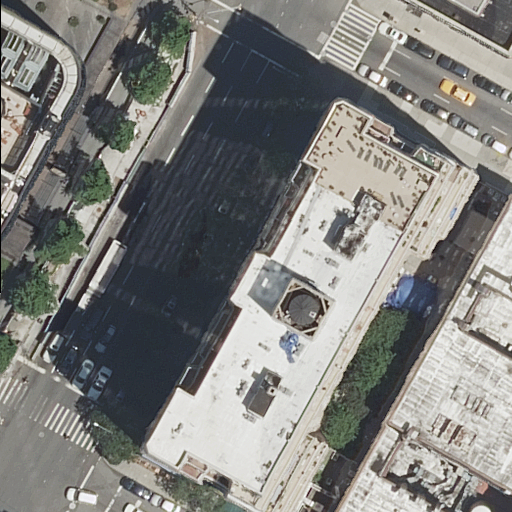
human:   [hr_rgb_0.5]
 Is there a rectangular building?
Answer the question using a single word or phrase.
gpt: yes

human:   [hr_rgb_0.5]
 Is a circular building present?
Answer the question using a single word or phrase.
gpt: no

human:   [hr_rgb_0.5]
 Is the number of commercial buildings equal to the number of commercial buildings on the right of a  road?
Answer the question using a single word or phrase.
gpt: yes

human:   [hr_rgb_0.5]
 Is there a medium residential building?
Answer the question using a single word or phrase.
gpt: yes

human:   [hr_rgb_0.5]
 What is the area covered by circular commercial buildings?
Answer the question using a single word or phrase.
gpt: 0m2

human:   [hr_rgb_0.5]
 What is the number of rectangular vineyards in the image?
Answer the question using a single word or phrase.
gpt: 0

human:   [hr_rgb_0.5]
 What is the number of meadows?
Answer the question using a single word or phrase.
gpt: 0

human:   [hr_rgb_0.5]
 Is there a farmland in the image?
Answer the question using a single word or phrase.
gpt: no

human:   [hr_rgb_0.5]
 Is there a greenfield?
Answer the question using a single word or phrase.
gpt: no

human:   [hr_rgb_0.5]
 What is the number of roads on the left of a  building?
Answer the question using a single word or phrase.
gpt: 6

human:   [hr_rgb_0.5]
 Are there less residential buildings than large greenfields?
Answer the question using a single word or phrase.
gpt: no

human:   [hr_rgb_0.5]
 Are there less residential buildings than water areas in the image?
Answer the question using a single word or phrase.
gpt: no

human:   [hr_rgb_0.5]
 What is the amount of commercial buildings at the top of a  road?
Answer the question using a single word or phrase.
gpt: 0

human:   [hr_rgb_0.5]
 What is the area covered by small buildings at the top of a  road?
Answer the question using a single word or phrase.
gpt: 0m2

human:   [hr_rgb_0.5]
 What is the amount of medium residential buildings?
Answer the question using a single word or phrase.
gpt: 1

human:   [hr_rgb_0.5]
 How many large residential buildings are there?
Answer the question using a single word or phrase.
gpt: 3

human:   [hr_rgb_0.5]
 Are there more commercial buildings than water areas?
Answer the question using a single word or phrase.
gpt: no

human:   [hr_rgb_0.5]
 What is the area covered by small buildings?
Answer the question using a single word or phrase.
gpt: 0m2

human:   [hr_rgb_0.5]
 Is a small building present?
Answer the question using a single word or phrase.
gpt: no

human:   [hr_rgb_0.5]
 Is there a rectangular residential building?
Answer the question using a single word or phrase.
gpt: yes

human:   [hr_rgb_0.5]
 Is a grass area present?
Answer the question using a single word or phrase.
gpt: no

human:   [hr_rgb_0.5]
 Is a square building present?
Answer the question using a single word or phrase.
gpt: no

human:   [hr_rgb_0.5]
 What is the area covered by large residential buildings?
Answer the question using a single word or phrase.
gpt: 5929m2

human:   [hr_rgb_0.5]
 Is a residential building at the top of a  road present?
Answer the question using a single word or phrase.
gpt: yes

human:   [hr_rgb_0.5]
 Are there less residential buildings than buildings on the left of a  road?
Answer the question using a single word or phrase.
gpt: no

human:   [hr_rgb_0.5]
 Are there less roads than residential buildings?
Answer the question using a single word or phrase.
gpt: no

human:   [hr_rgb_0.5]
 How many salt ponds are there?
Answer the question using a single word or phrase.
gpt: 0

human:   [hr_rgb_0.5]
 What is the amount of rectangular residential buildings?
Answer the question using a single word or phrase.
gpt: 1

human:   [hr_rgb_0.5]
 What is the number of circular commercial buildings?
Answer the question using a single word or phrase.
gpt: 0

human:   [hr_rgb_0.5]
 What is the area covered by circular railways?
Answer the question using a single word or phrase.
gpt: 0m2

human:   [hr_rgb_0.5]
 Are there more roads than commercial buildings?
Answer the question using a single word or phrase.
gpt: yes

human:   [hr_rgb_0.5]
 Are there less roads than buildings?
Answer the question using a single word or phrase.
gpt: no

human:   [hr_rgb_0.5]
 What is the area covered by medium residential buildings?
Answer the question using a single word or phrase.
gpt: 436m2

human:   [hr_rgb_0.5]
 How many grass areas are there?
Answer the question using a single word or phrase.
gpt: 0

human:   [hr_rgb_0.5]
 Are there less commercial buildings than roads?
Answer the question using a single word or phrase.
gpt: yes

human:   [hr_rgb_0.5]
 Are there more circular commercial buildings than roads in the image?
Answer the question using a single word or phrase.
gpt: no